Question: Estimate the volume of the 3D prism shown in the image. The result should be rounded to one decimal place. The side length of each grid on the chessboard is 0.5
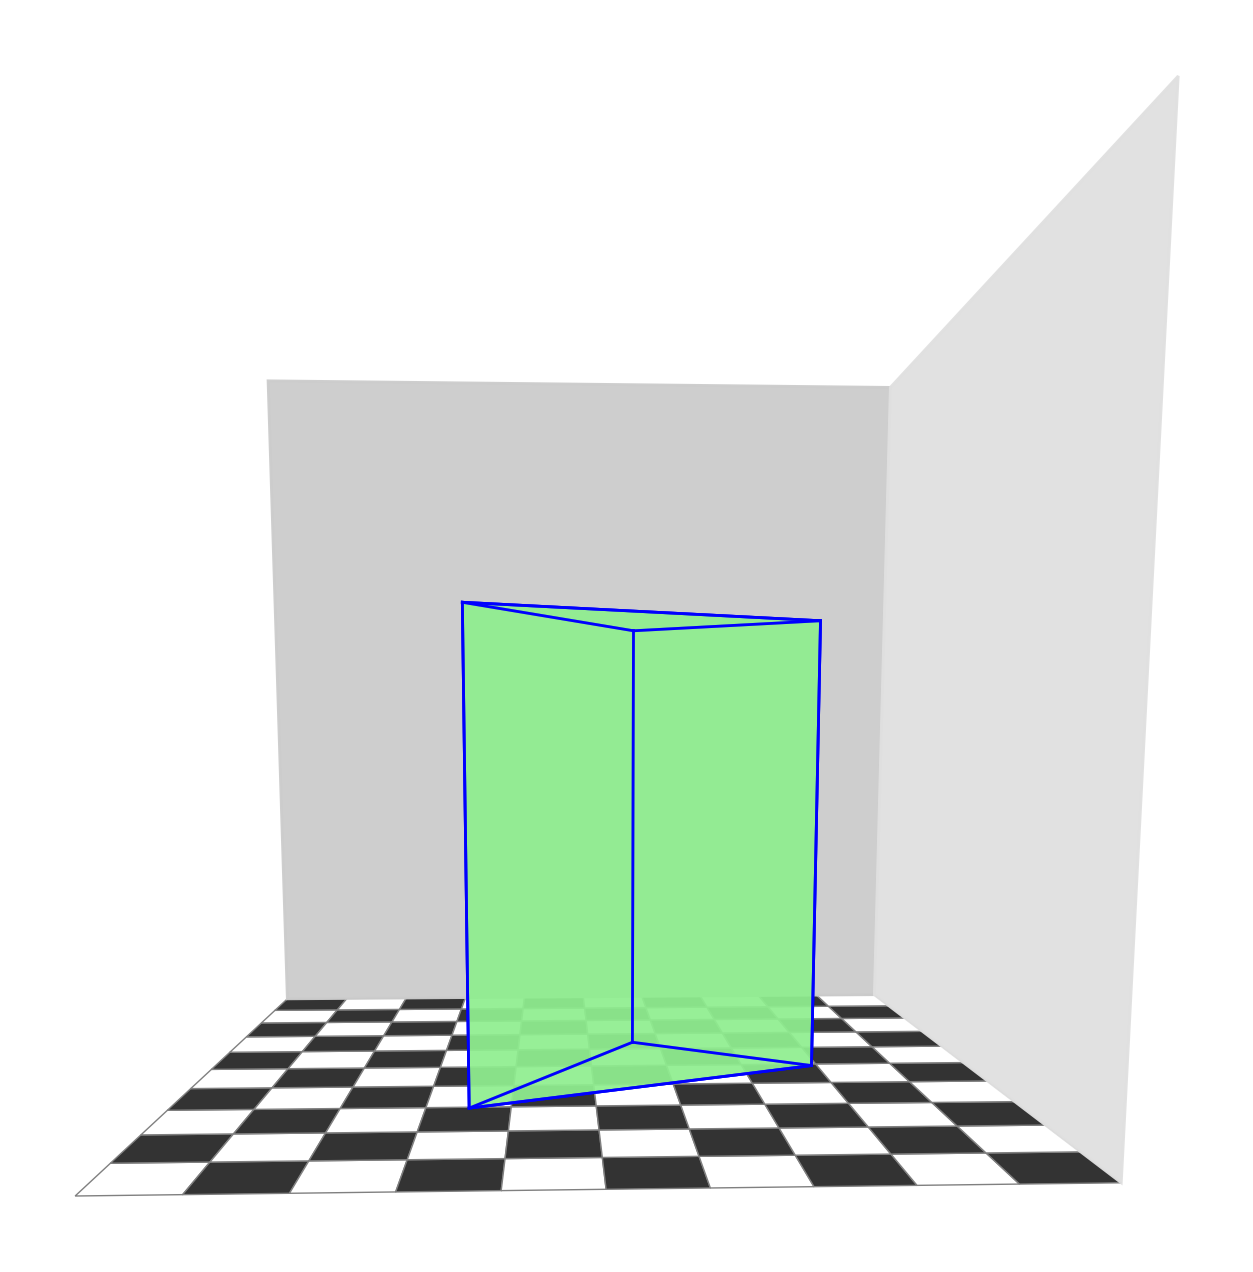
Answer: 4.0